The image is a wavelet scalogram (time versus scale/frequency) of a rolling-element bearing's vibration signal. What is the most likely bearing condition (normal, inner_race, outer_race, ball)?
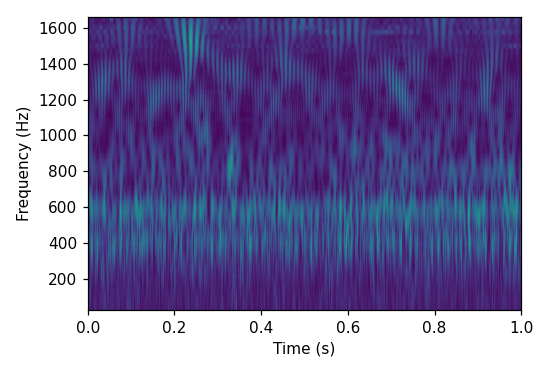
Answer: outer_race